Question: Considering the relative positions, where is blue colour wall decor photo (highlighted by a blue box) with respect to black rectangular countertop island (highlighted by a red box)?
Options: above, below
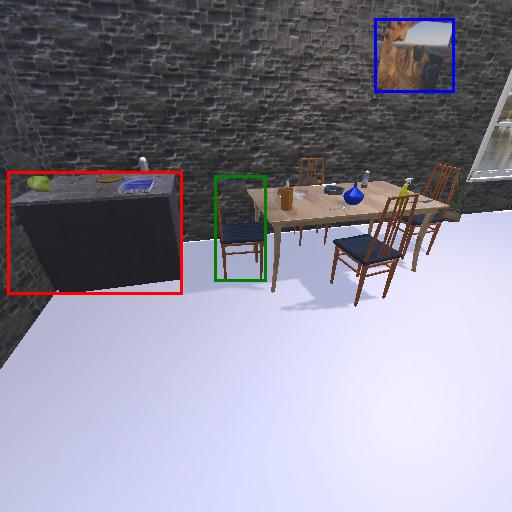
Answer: above